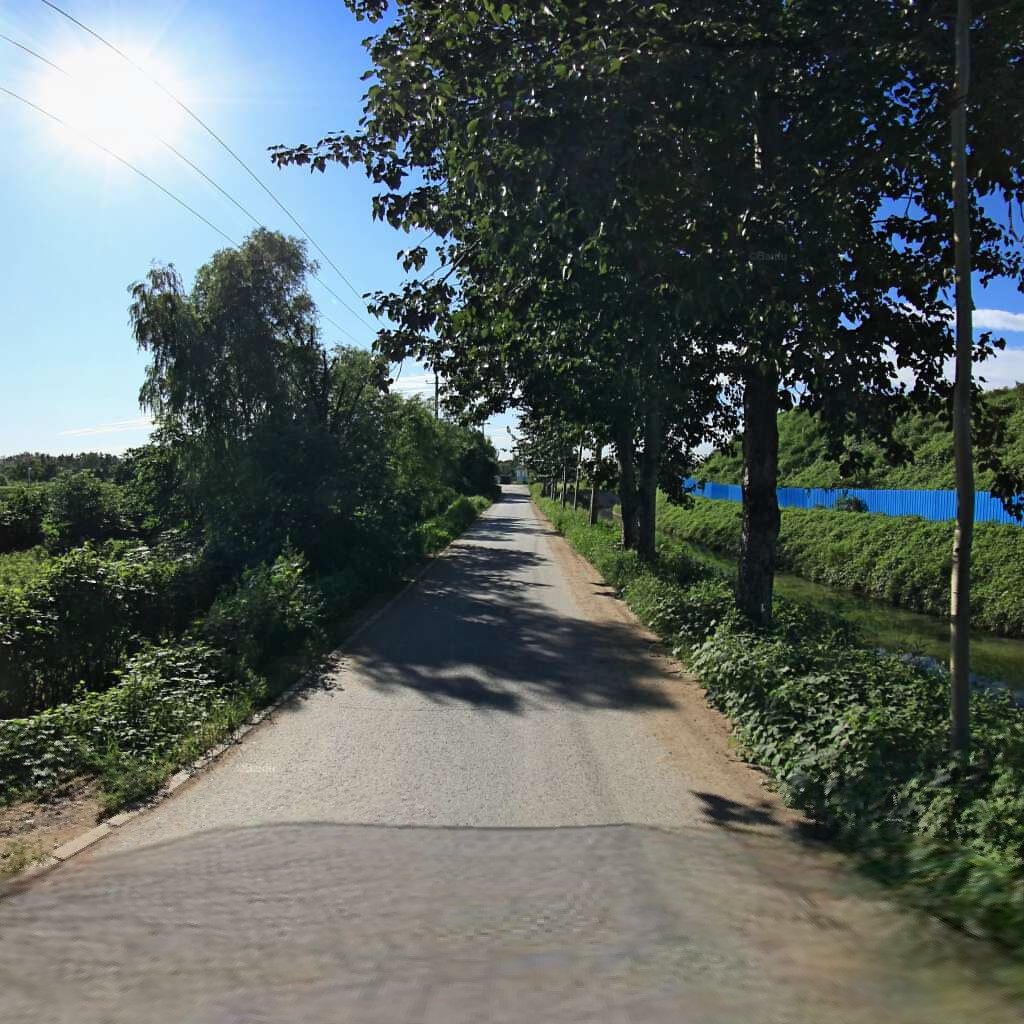
Region: Haidian
Road damage annotations: transverse crack